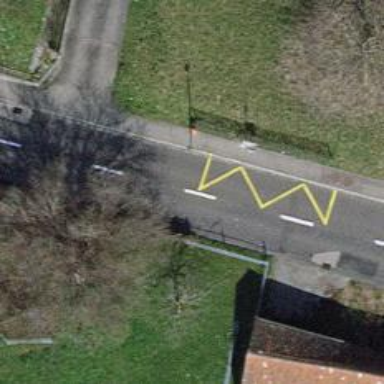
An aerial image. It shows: Bus stop with platform for public transport.